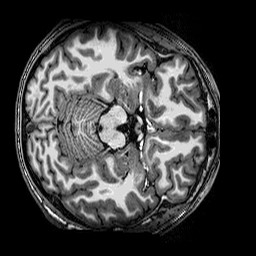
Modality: T1w
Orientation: axial
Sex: male